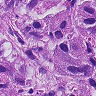
Metastatic tissue present: yes